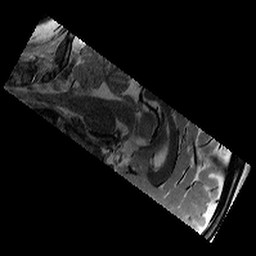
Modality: T2w
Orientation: sagittal
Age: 13
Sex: male
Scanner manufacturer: siemens
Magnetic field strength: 3 T
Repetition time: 9.23 s
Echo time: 0.067 s